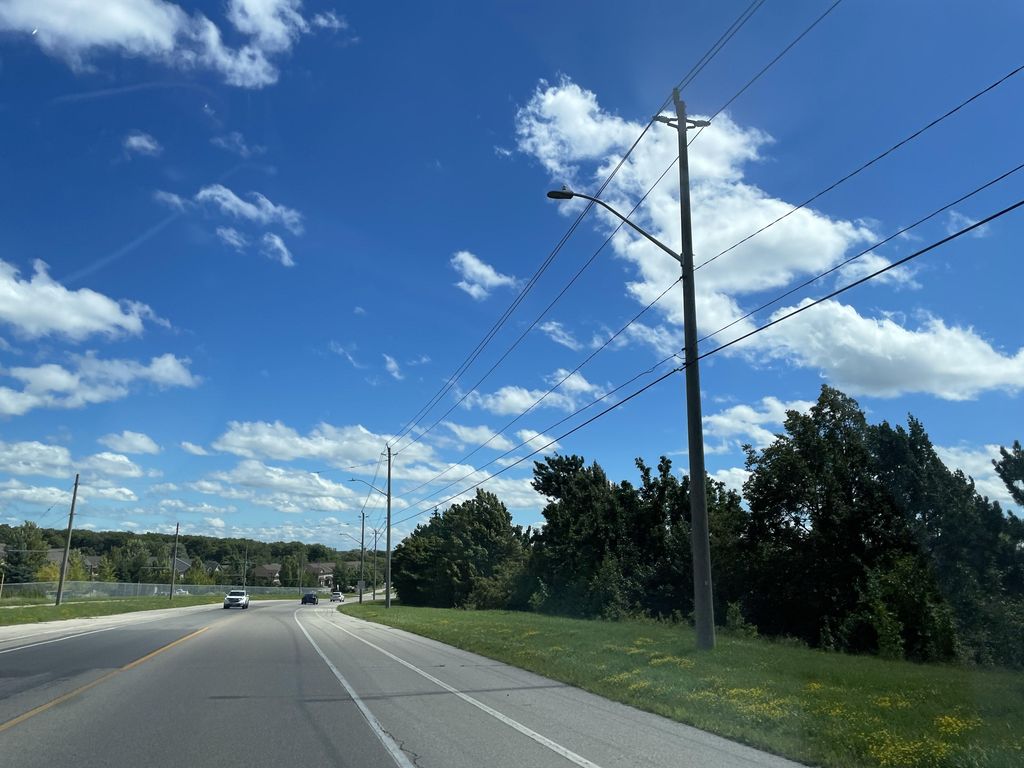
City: kitchener-waterloo